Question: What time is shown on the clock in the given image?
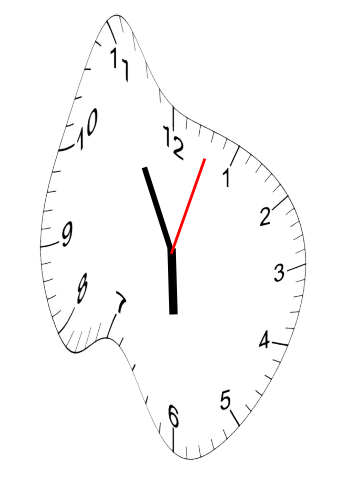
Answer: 05:55:03